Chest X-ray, PA view. Patient: 51 years old, sex F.
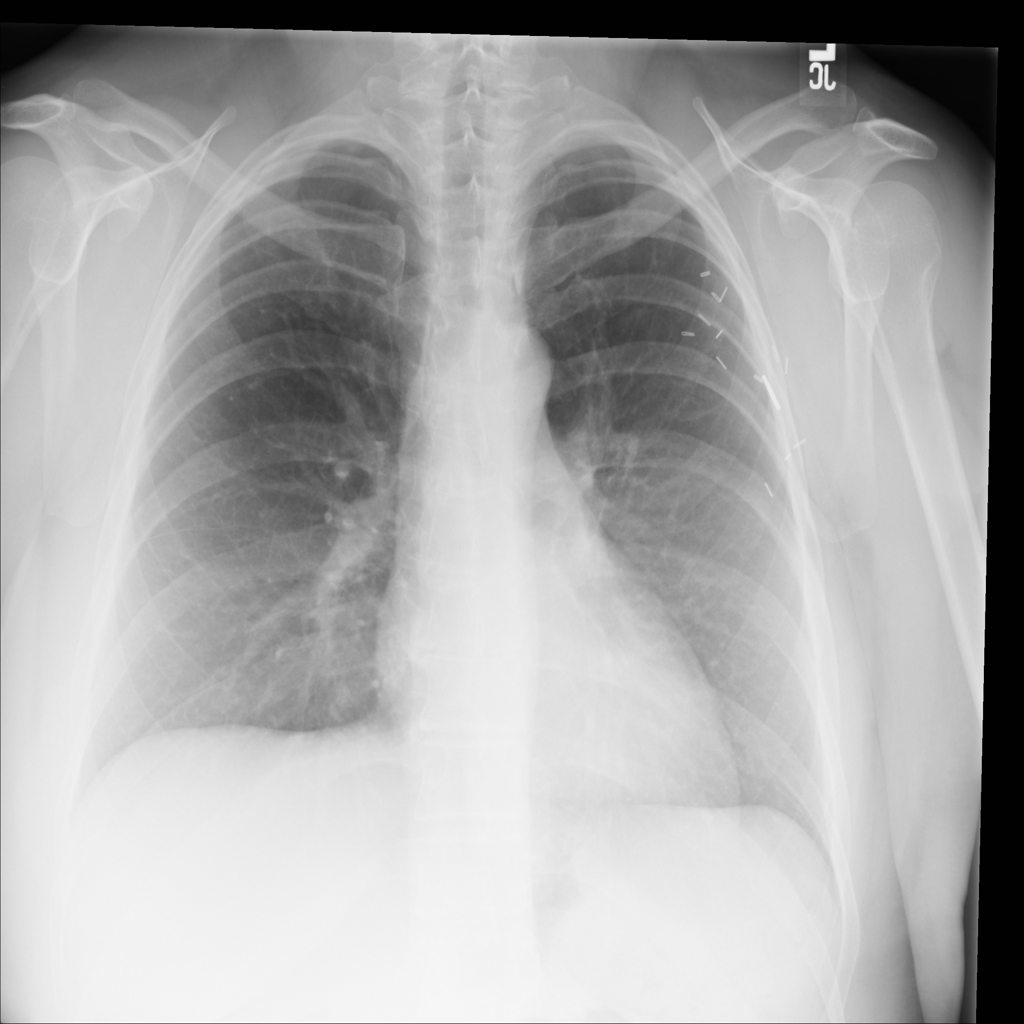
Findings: No Finding